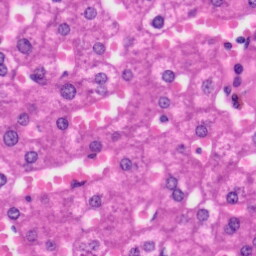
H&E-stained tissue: Liver